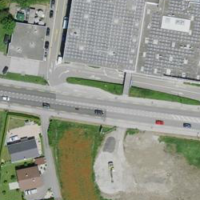
EUNIS habitat code: 54
Species observed at this site:
Linaria vulgaris